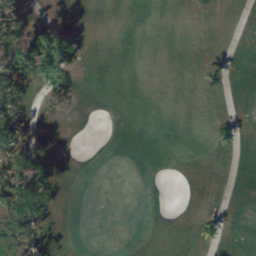
Label: golf course